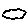
Label: cloud